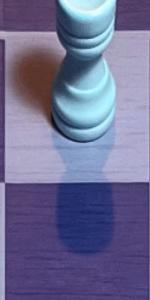
Label: Empty